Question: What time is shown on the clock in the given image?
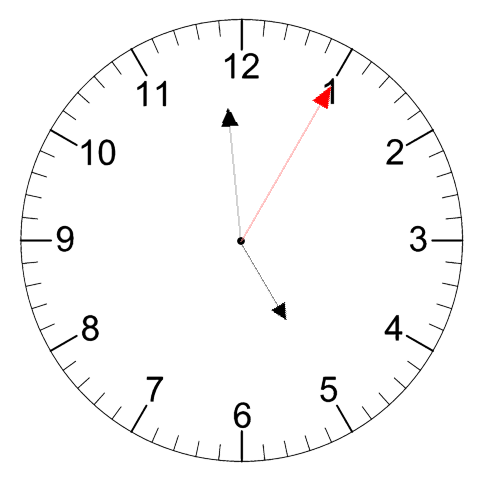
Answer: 04:59:05